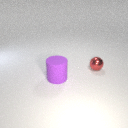
small red metal sphere behind large purple rubber cylinder